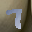
Label: 7